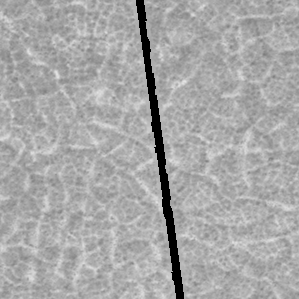
Label: frost